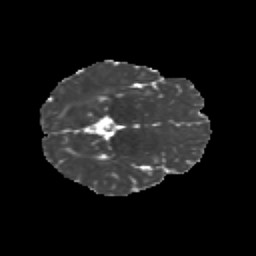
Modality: MD
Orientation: axial
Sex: female
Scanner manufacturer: siemens
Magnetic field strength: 3 T
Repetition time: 5 s
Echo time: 0.071 s